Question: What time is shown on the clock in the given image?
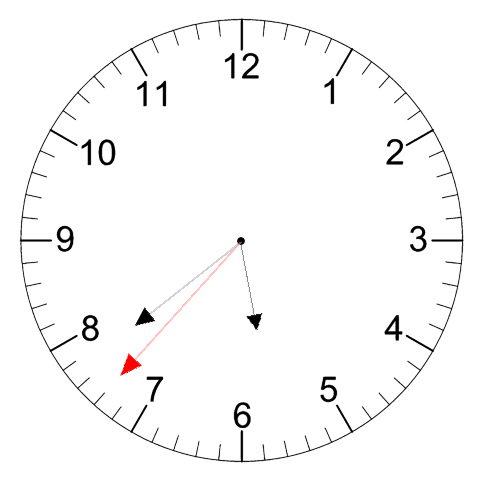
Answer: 05:38:37